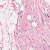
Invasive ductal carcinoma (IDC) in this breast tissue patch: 0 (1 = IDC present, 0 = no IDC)